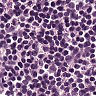
Metastatic tissue present: no